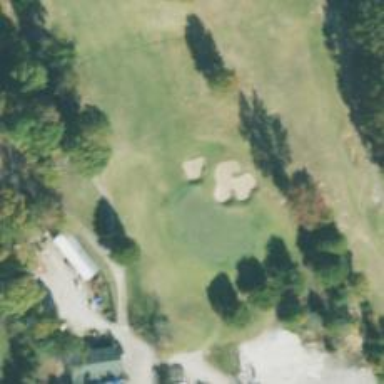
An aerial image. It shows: View of golf hole.